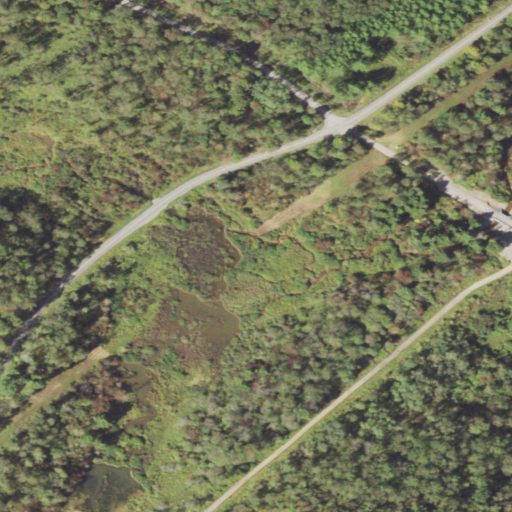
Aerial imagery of valley in Pennsylvania named Wernwag Hollow containing deciduous forest, open development, woody wetlands, herbaceous wetlands, shrub, and low intensity development